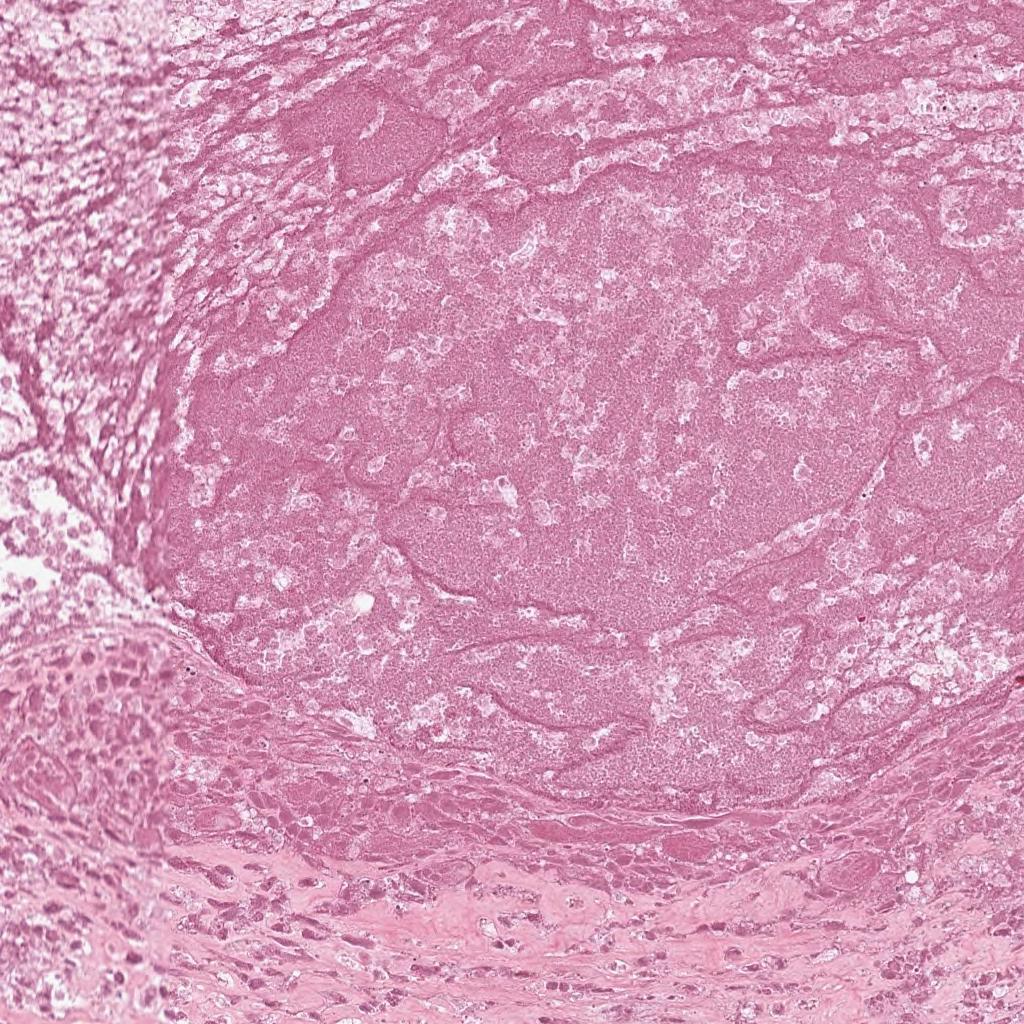
Label: Non-Viable-Tumor